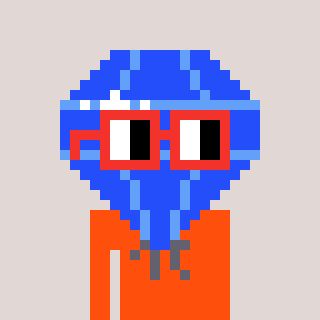
a pixel art character with square red glasses, a blue diamond-shaped head and a orange-colored body on a warm background